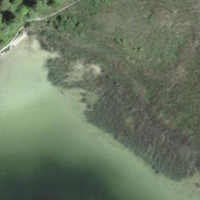
EUNIS habitat code: 14
Species observed at this site:
Convallaria majalis
Parnassia palustris
Epipactis palustris